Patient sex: M
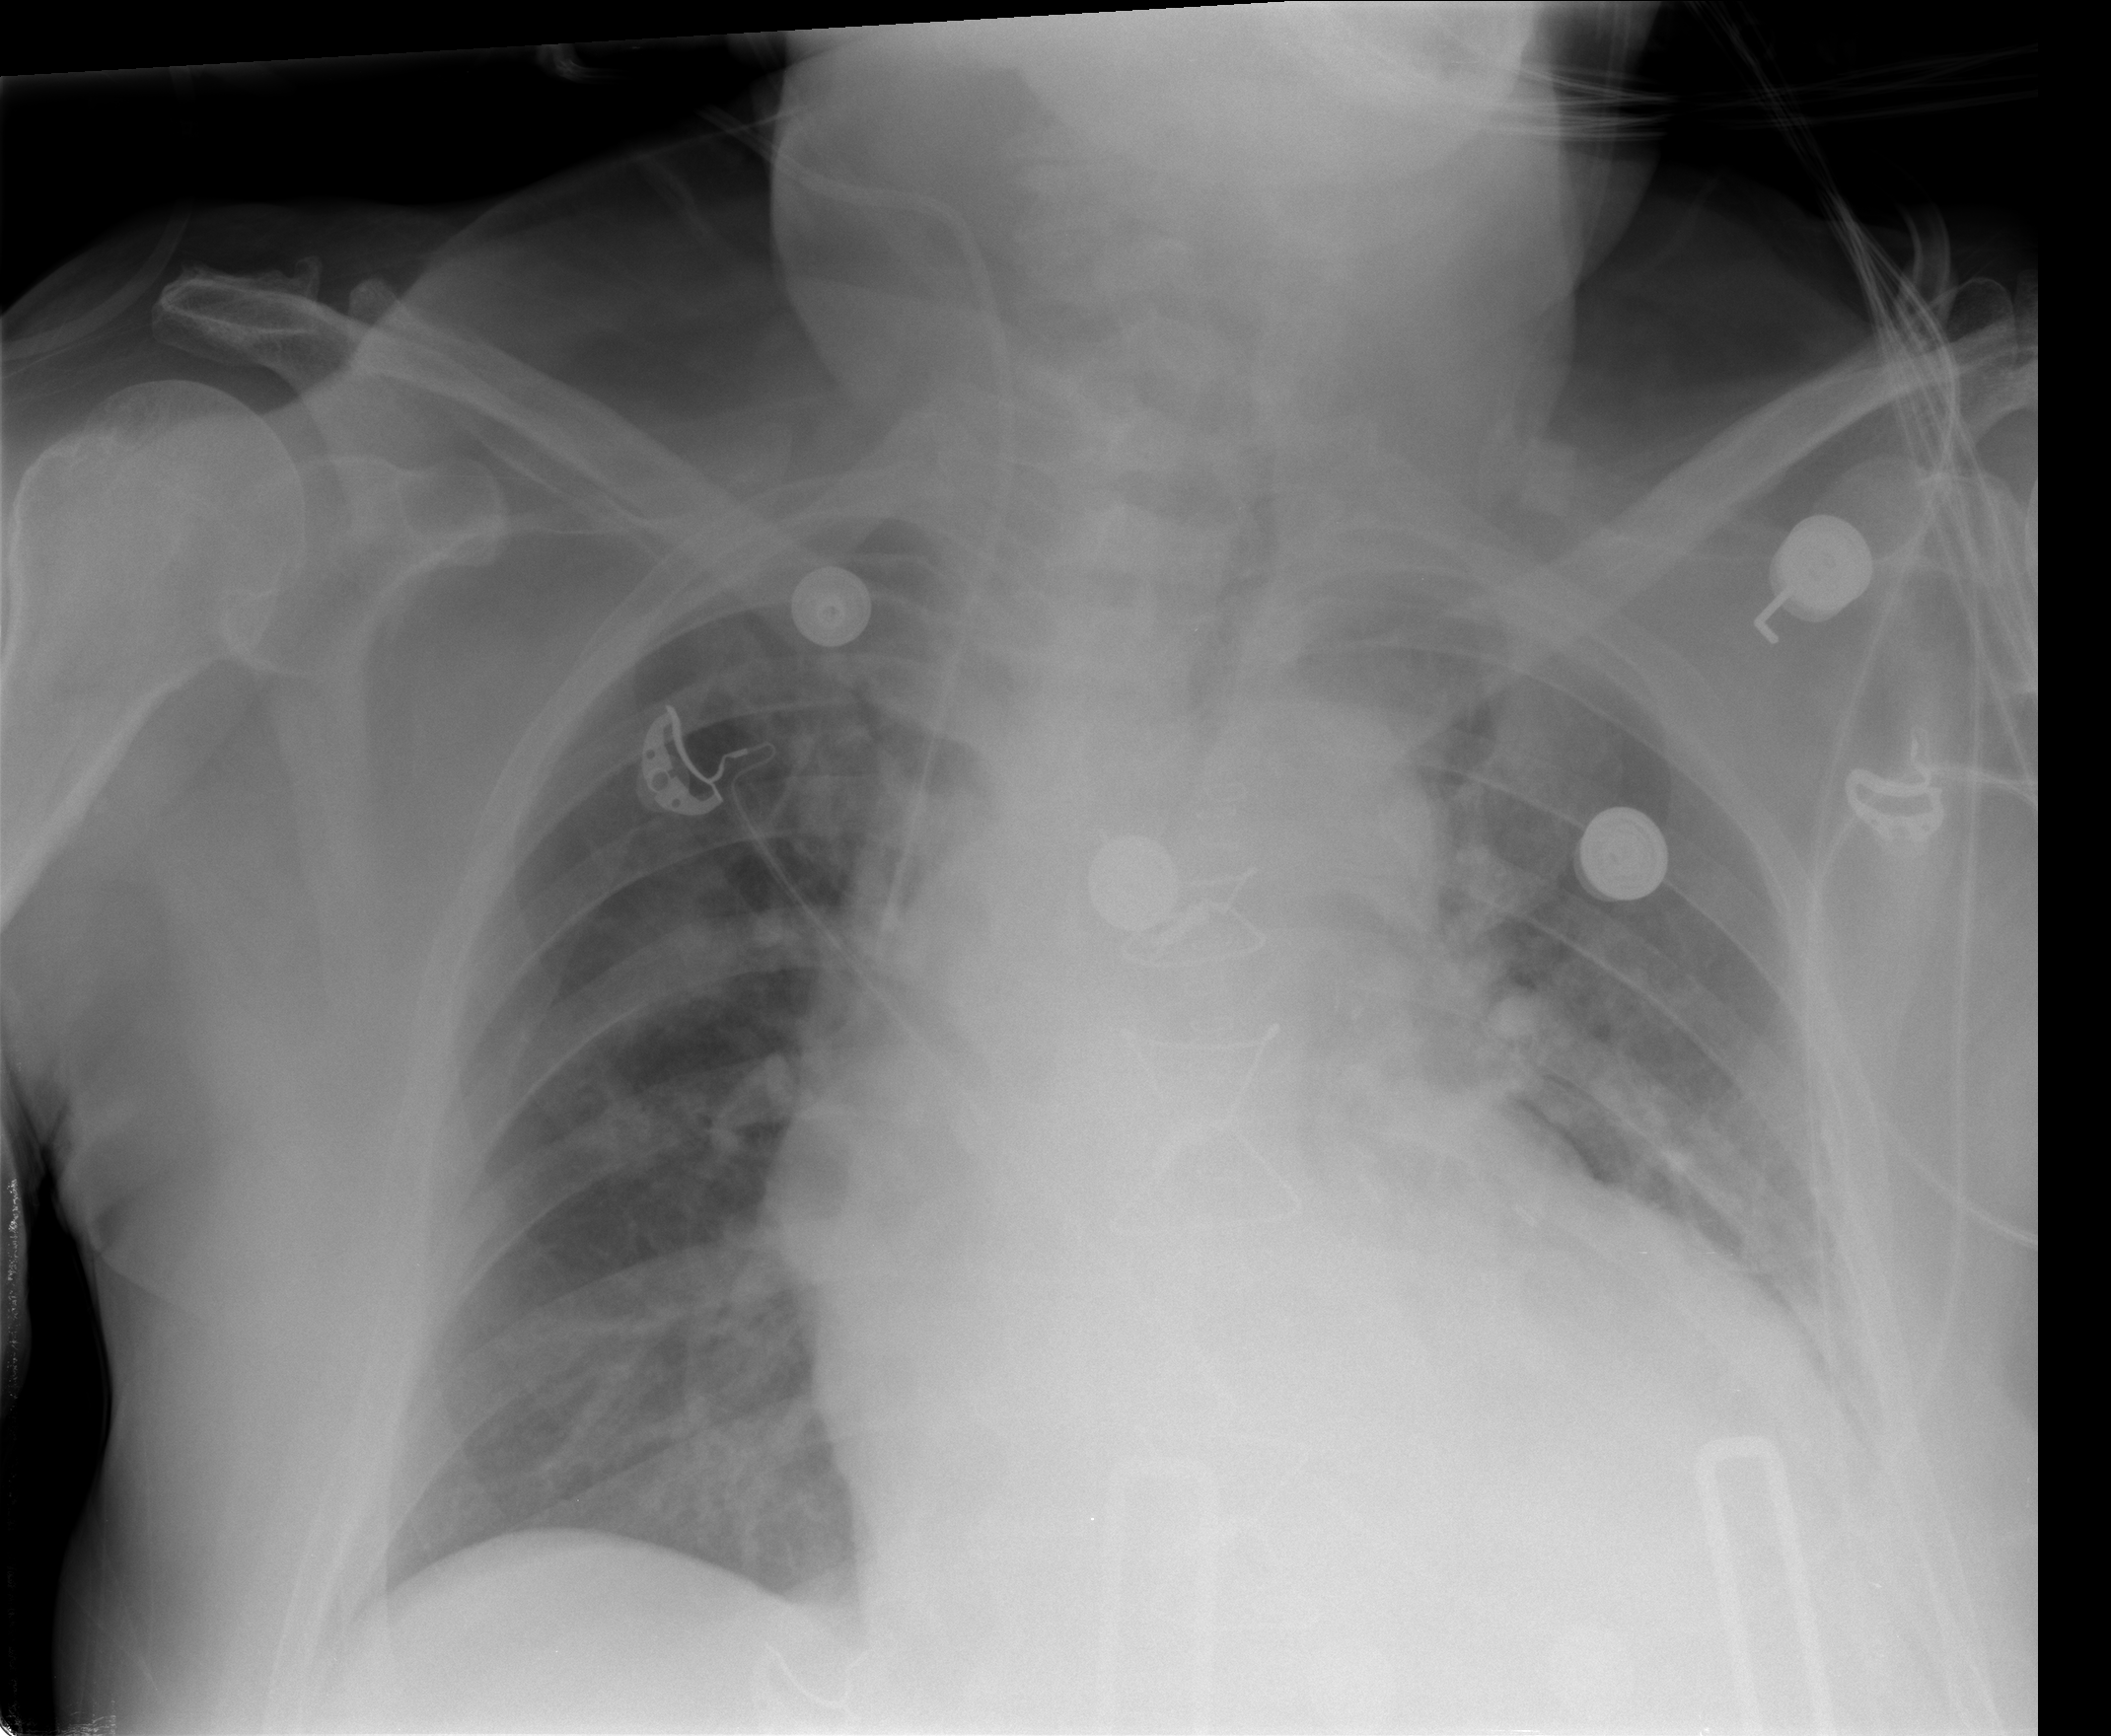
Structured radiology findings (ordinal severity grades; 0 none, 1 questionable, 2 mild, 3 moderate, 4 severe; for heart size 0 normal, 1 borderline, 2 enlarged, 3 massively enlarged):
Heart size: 2
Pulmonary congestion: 3
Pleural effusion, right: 0
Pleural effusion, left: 2
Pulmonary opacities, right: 2
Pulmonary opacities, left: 2
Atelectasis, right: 2
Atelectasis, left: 2